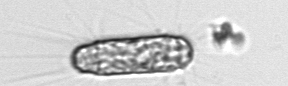
Label: Corethron_hystrix